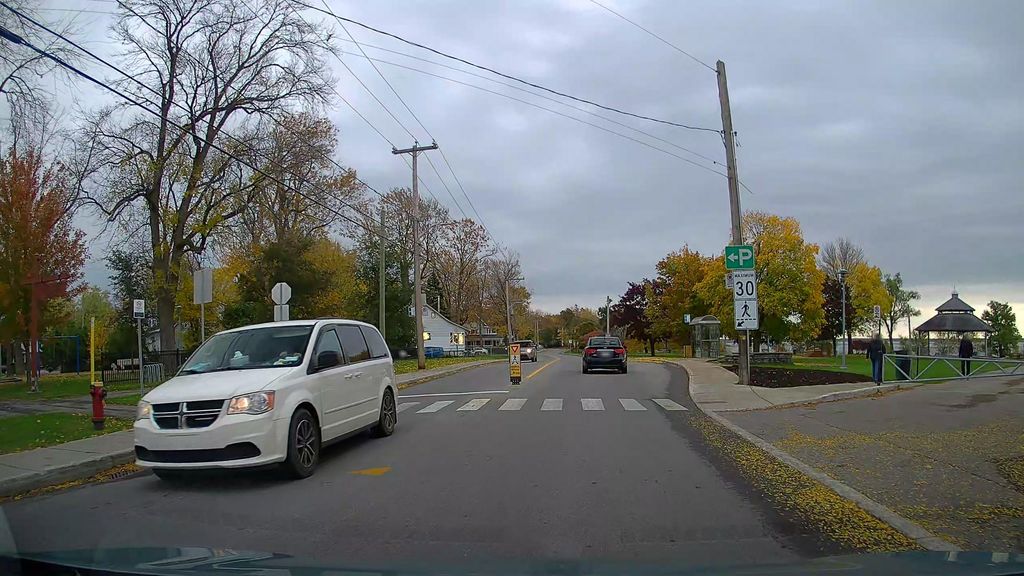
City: montreal